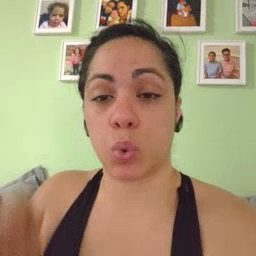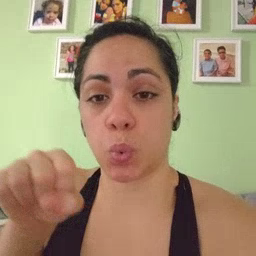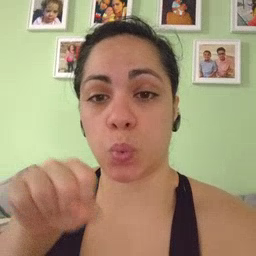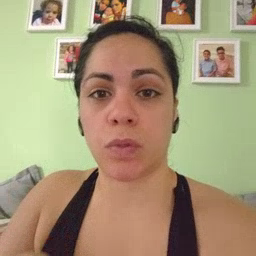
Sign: shoe